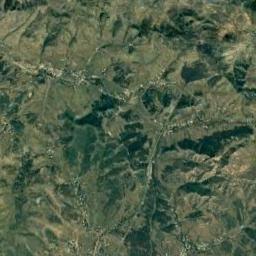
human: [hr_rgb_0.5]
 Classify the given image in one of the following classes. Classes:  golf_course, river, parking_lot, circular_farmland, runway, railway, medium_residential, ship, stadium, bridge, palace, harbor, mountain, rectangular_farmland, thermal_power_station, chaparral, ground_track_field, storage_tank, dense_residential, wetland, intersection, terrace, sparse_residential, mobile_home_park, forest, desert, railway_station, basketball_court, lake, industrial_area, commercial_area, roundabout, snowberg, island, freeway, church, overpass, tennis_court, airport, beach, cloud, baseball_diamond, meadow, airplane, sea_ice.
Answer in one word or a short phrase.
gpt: mountain